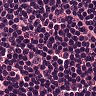
Metastatic tissue present: no